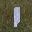
Label: 1